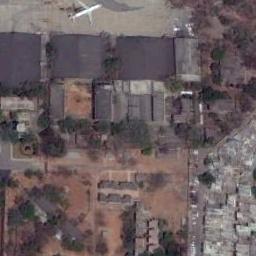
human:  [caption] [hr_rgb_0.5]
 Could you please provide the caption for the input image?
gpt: An airplane was in the open space  beside many trees and houses .

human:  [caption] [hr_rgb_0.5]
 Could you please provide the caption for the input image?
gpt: An airplane parked in the open space in front of three black buildings .

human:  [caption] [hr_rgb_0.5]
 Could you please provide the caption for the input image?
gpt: An airplane is parked in the open place beside the airport by the trees .

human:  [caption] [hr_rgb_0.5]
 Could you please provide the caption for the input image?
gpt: A plane parked on the open area while some buildings arranged neatly and parking lots in front of planes .

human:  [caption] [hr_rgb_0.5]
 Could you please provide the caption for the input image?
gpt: A plane is in the parking lot next to the building .